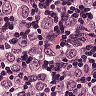
Metastatic tissue present: yes